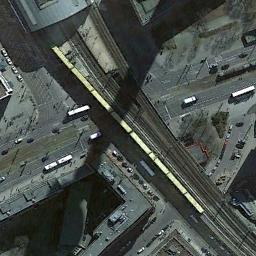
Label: railway